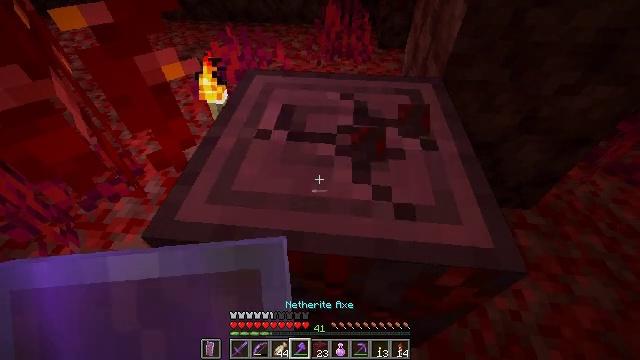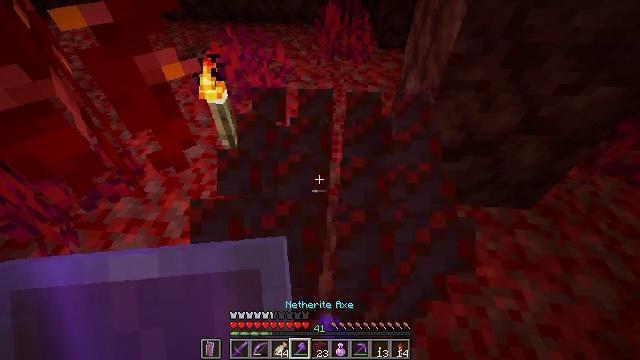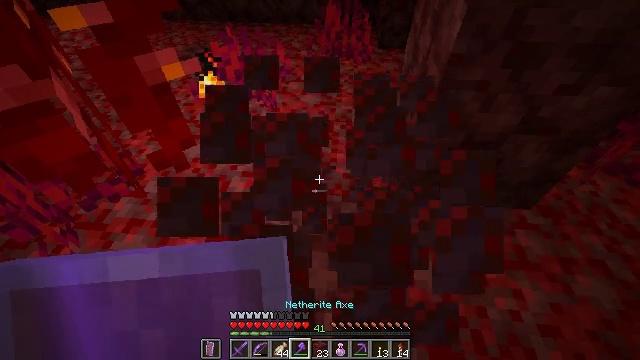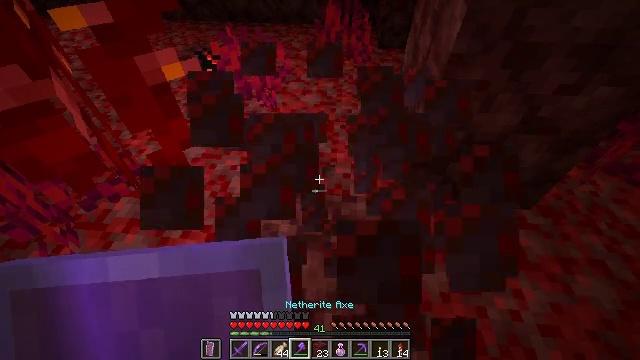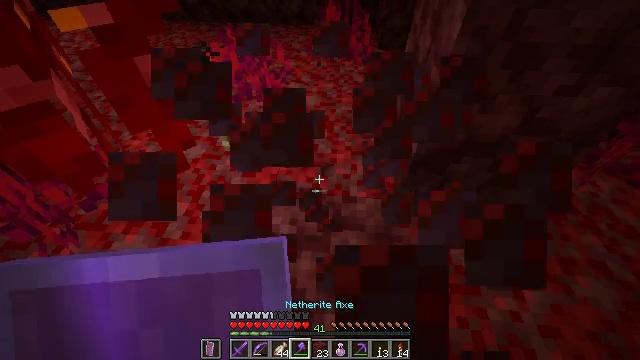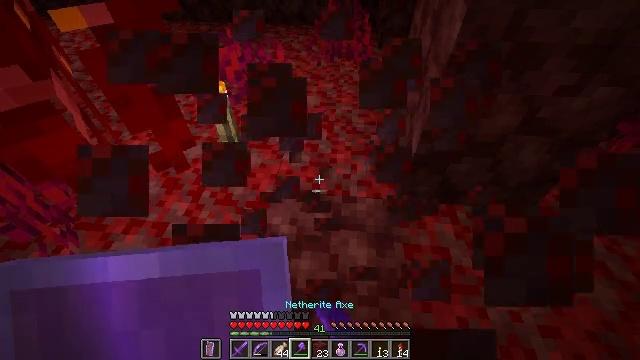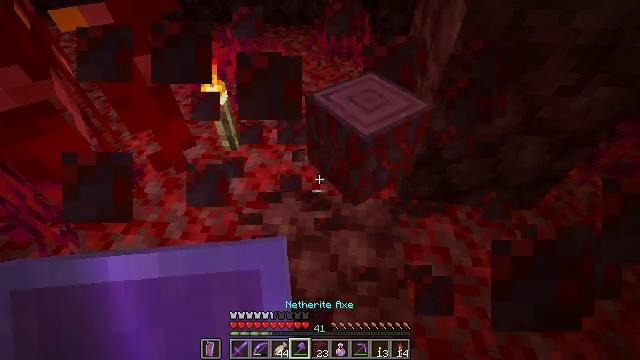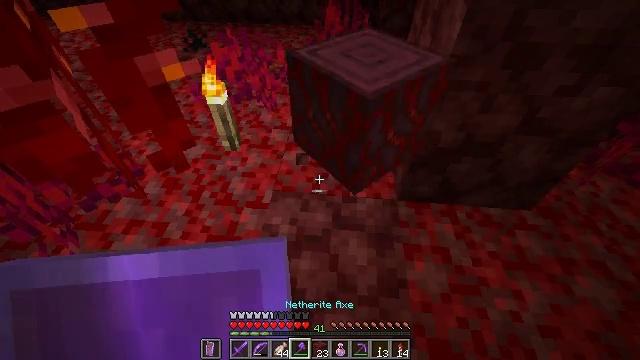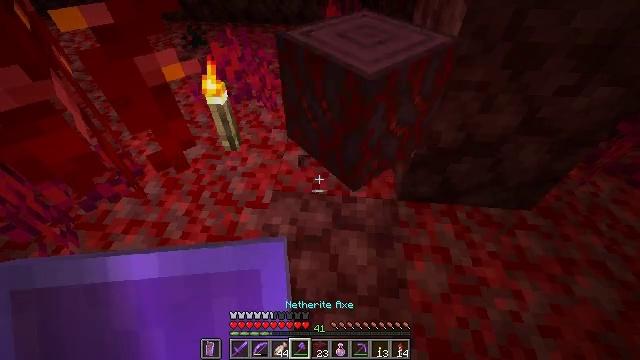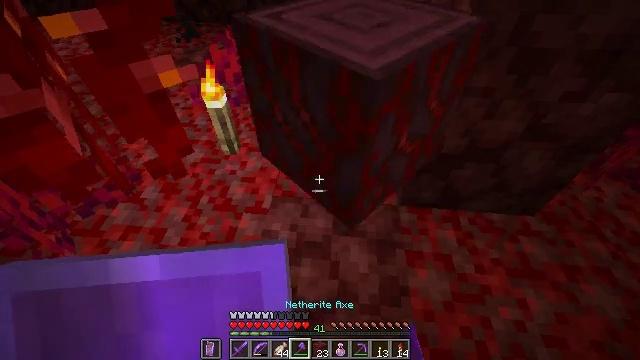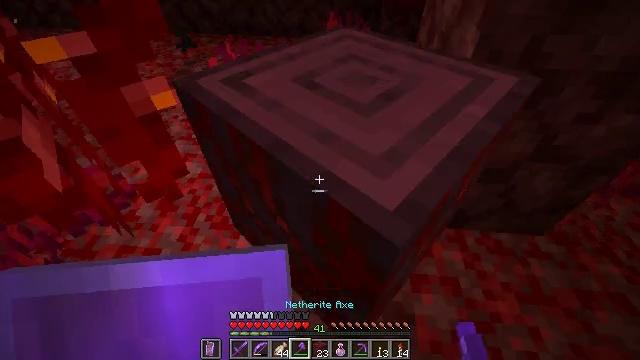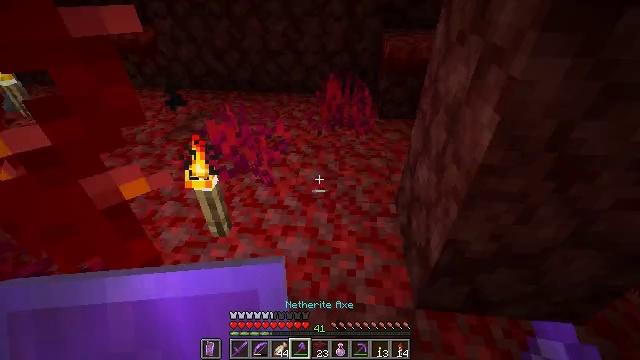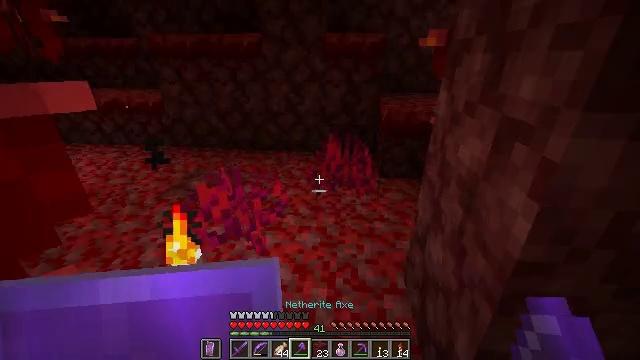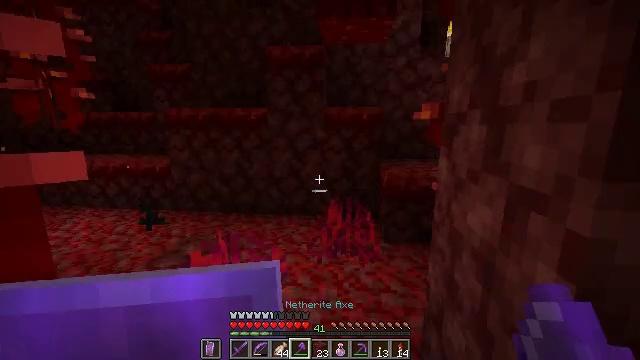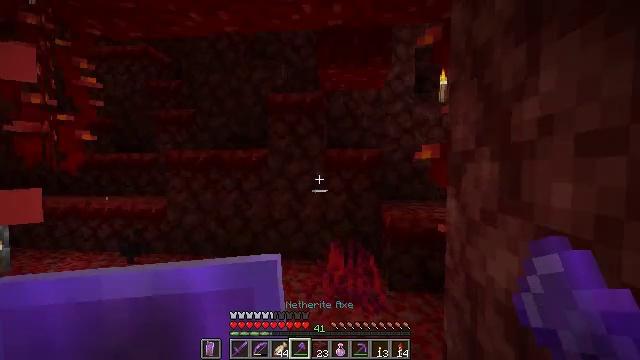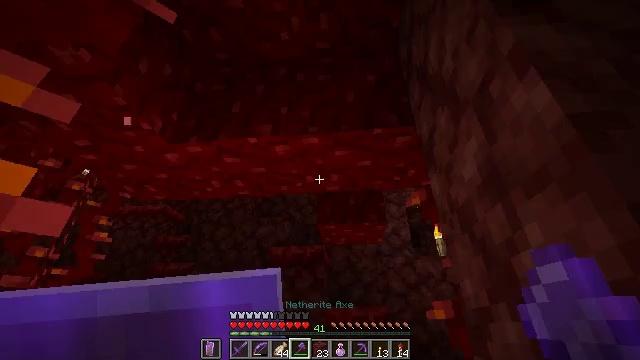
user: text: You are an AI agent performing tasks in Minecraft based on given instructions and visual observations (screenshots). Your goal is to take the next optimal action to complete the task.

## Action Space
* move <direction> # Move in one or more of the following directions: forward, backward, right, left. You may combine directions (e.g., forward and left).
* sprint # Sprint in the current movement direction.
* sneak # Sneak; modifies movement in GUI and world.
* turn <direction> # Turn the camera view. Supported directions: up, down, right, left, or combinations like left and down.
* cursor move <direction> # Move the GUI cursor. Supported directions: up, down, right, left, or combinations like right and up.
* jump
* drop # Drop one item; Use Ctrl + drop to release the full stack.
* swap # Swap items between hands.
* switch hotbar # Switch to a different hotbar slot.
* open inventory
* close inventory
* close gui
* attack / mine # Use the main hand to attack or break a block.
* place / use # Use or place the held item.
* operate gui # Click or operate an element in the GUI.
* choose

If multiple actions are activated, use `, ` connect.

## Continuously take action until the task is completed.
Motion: motion action
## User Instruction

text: Mine the crimson stem in the Nether.
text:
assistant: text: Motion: attack / mine
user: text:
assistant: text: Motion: attack / mine
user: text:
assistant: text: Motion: attack / mine
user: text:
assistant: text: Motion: attack / mine
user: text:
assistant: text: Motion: no_op
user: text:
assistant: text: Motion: no_op
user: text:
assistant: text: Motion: no_op
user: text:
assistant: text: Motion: no_op
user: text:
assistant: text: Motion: move forward
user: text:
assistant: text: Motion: move forward, turn up
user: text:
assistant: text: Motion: move forward, turn up
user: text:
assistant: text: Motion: move forward, turn up
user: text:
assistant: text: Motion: turn up
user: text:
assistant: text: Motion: turn up
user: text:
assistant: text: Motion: turn up
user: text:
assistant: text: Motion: turn left and up
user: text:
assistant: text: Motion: turn left and up
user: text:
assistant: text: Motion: turn left and up
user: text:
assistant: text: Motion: turn left and up
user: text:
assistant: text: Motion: turn up
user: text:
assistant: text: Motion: no_op
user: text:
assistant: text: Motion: no_op
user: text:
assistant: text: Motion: no_op
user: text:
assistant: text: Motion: no_op
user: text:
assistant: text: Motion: no_op
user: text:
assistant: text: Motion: no_op
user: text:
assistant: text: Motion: no_op
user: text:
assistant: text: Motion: no_op
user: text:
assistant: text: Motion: no_op
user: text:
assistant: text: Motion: no_op